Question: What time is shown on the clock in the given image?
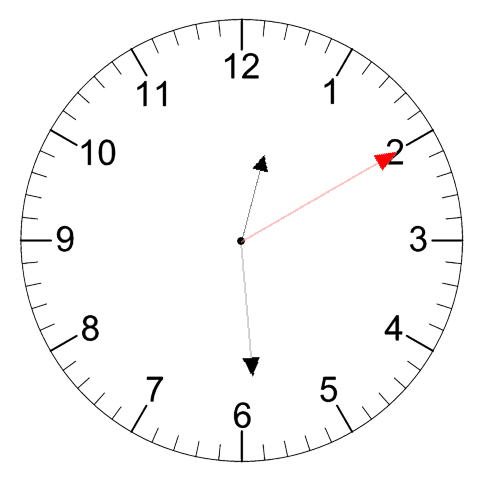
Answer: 12:29:10